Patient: sex F, age 58
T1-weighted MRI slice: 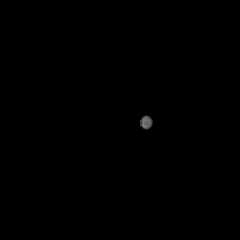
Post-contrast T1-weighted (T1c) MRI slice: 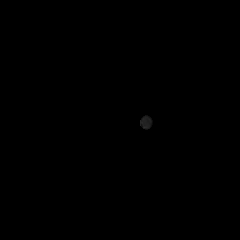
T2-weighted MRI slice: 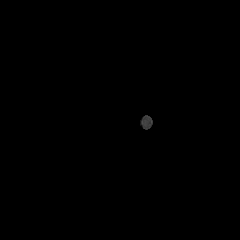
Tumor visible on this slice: no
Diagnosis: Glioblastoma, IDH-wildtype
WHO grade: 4